Question: I am creating a app on vb.net in which I am using a web brower. The code is working fine, but I some popup is coming every time I open the app.
This is the popup:

How can I remove this Script Error. Below is my code:
'''
Imports System.Text
Public Class Form4
Private Sub btnMapIt_Click(ByVal sender As System.Object, ByVal e As System.EventArgs) Handles btnMapIt.Click
Try
Dim street As String = String.Empty
Dim city As String = String.Empty
Dim state As String = String.Empty
Dim zip As String = String.Empty
Dim queryAddress As New StringBuilder()
queryAddress.Append("http://maps.google.com/maps?q=")
queryAddress.Append(TextBox1.Text)
webBrowser1.Navigate(queryAddress.ToString())
Catch ex As Exception
MessageBox.Show(ex.Message.ToString(), "Unable to Retrieve Map")
End Try
End Sub
Private Sub Panel1_Paint(ByVal sender As System.Object, ByVal e As System.Windows.Forms.PaintEventArgs) Handles Panel1.Paint
Try
TextBox1.Text = Form10.TextBox6.Text
'txtStreet.Text = TextBox1.Text
Catch ex As Exception
MsgBox("Welcome to Google Maps", MsgBoxStyle.Information)
End Try
End Sub
End Class
'''
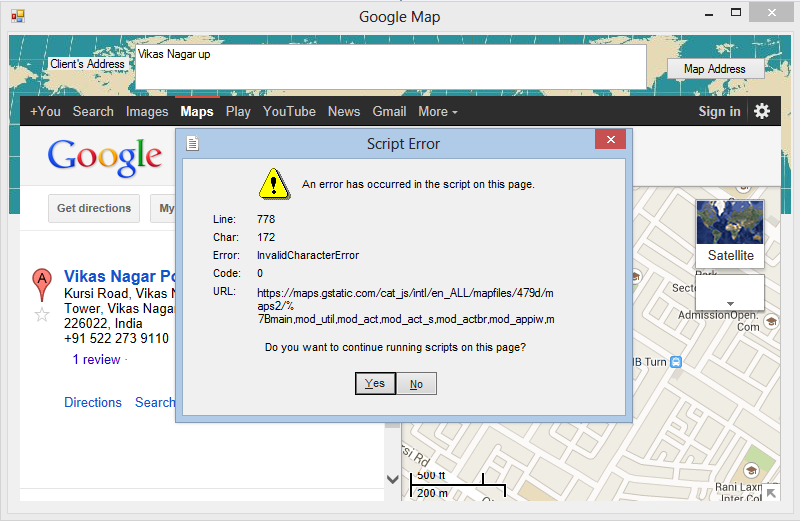
Answer: Try this in a FormLoad event, have a look at <URL>:
'''
webBrowser.ScriptErrorsSuppressed = true;
'''